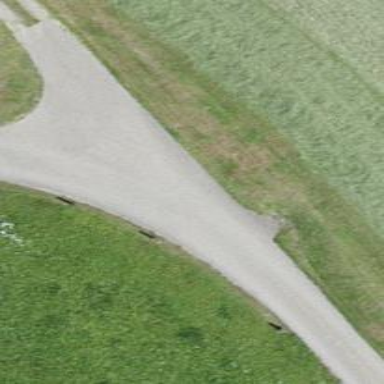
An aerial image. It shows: Asphalt track with grade1 tracktype.